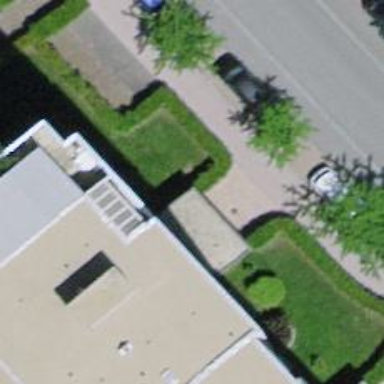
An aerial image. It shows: Sidewalk.